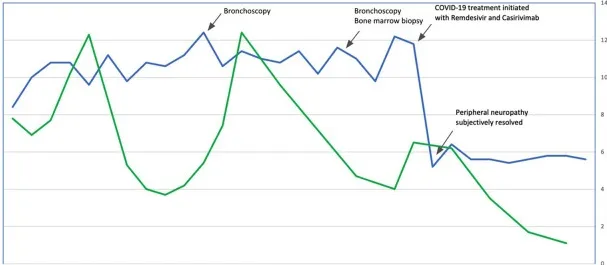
Clinical course and treatment of the patient including daily maximum temperature (Tmax) and C-reactive protein (CRP) during his hospitalization.
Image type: chart (chart)